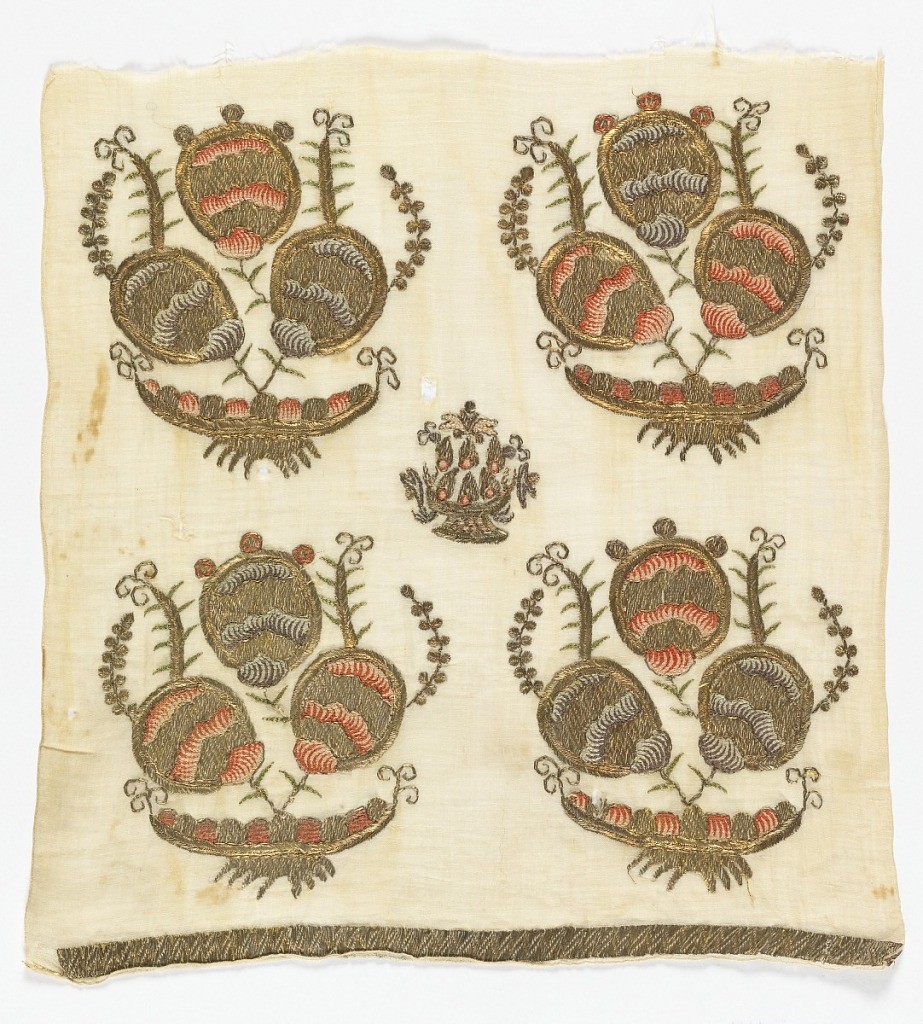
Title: Sash ends
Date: late 19th century
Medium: silk and metal-wrapped silk on cotton Technique: double running and satin stitches on plain weave
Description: Two ends of an embroidered cover or sash, each with four units arranged in a square repeat (two units high, two units wide) of a flowering plant on a mound. In the center is a small basket of flowers. All in shades of red, blue, green and metallic gold.